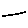
Label: line